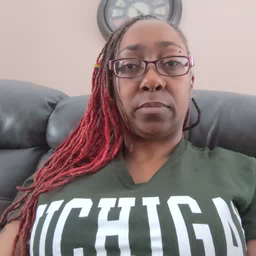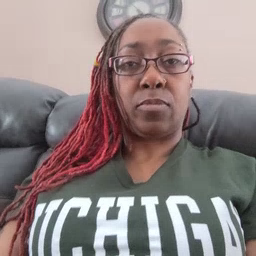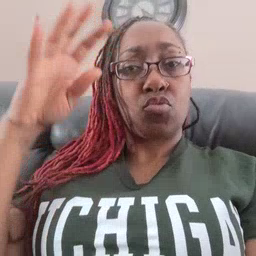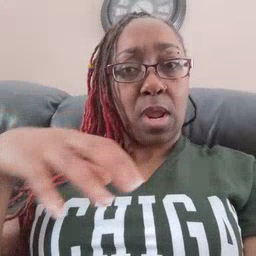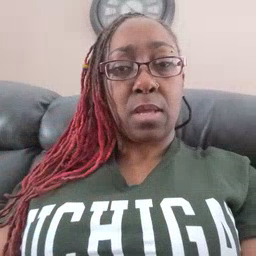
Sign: rain